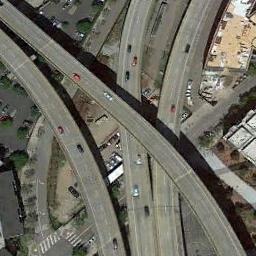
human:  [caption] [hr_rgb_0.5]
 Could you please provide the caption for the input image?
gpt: Lots of cars are on the overpass .

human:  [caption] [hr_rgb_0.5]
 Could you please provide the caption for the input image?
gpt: There are three overpasses built above the other three roads .

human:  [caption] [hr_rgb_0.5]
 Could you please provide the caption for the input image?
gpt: The overpass is next to some houses .

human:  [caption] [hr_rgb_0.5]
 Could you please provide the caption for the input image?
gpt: The directional overpass is over the roads and some cars are driving on the roads and the overpass .

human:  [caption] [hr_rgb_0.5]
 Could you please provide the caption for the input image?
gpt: There are some buildings around the overpass .